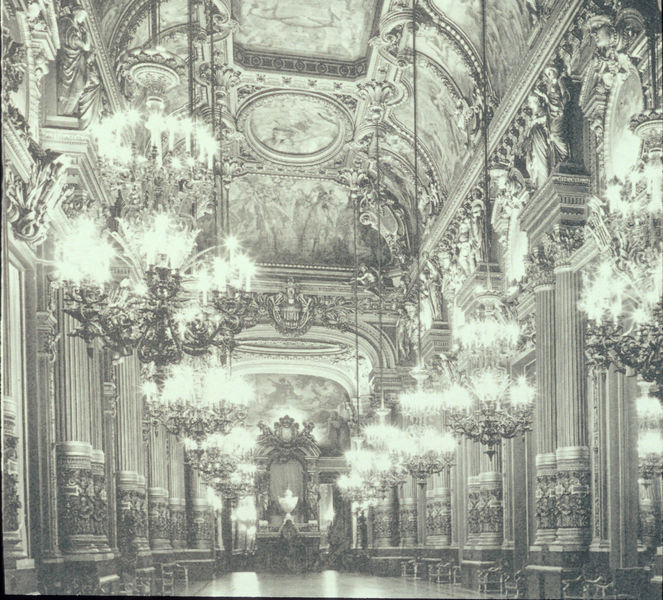
Titel: Oper (Foyer)
Künstler: Charles Garnier
Standort: Paris
Institution: Oper
Schlagwörter: gemälde, kopf, weiß, blumen, fenster, grau, hell, lampe, lampen, licht, lichter, marmor, paris, pfeiler, raum, schmuck, schwarz, stühle, säule, säulen, tür, zeichnung, schloss, ball, malerei, ornament, wand, architektur, barock, sockel, stein, innenraum, spiegel, vorhang, spiegelung, kirche, boden, gold, decke, oper, rokoko, kamin, oval, rund, engel, kanneliert, vase, schiff, bogen, perspektive, leer, pilaster, saal, sepia, figuren, dekoration, glanz, ornamente, kerzen, kronleuchter, leuchter, lüster, stuck, hoch, menschenleer, tor, leuchten, halle, pakett, foto, fotografie, photographie, bögen, birnen, gang, arkade, gewölbe, medaillon, münchen, palast, brennen, schwarz weiss, stich, holzdecke, allegorie, festlich, altar, architrav, bänke, rom, photo, fries, wappen, sims, kerzenleuchter, doppelsäulen, orgel, skulpturen, kehle, statuen, residenz, profan, fresken, kanneluren, konsolen, heilige, deckengemälde, fresko, wien, basis, korbbogen, voute, prunk, korinthisch, reliefs, fotographie, aufnahme, karyatiden, fresco, freskos, kandelaber, acht, reflektieren, tonne, säulenhalle, kassette, deckenmalerei, leitungen, tonnengewölbe, arkadengang, versaille, basen, postamente, halbsäulen, kaneluren, halbsäule, rondo, bauschmuck, festsaal, ballsaal, luster, zwillingssäulen, spiegelsaal, prunksaal, eingelassen, verseille, gekoppelt, kronenleuchter, deckenleuchten, kolossalsäulen, schaftringe, ausgemalt, dekenfrescen, dekenfresco, doppelseulen, halbseule, kristallluster, kronleichter, elektirsch